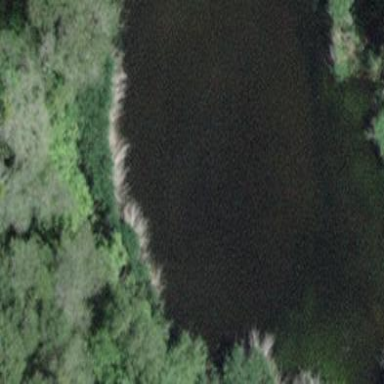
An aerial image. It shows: Beautiful lake surrounded by nature.